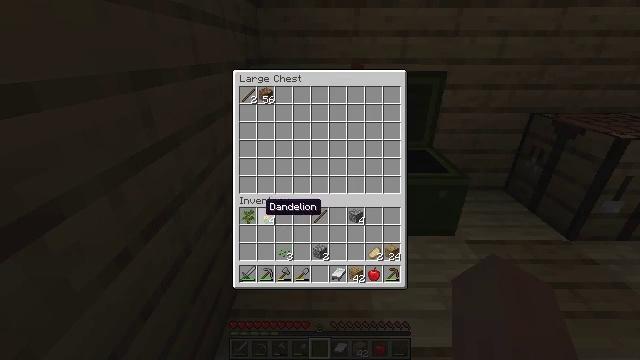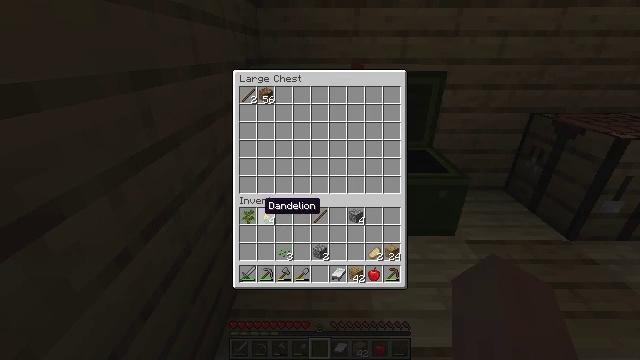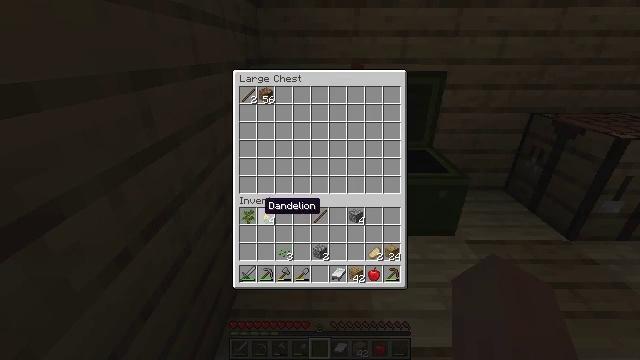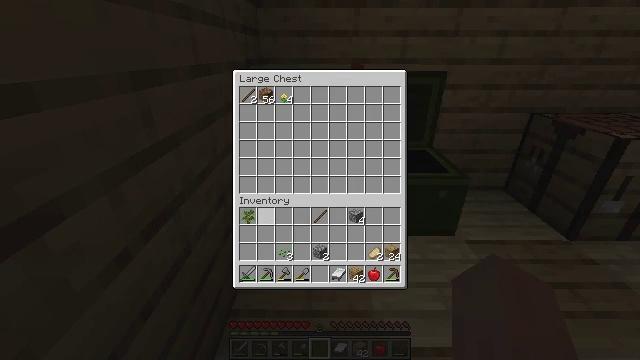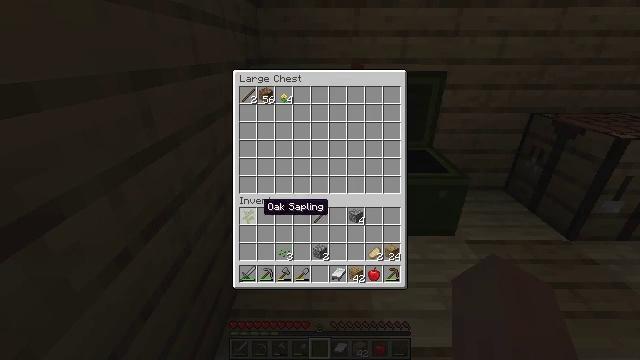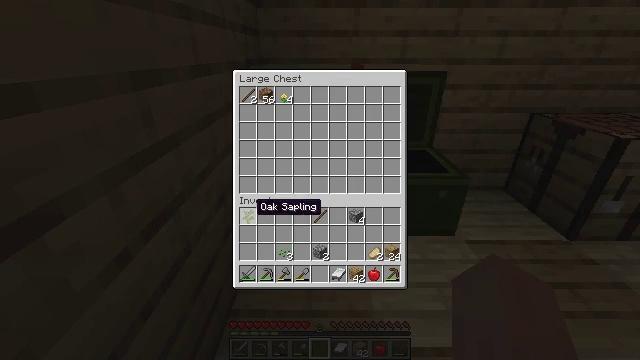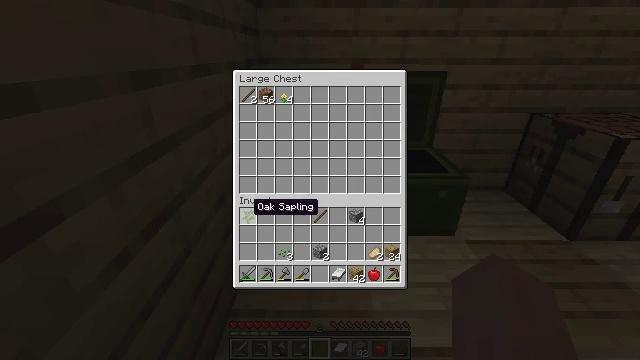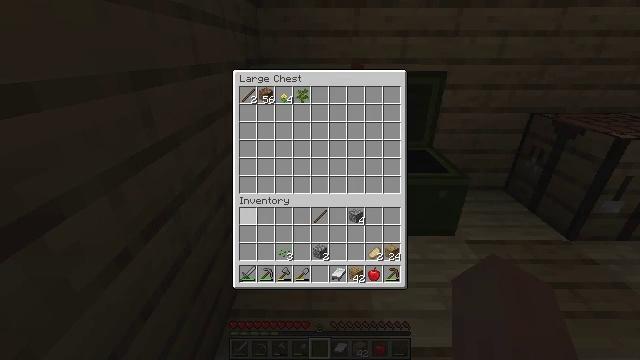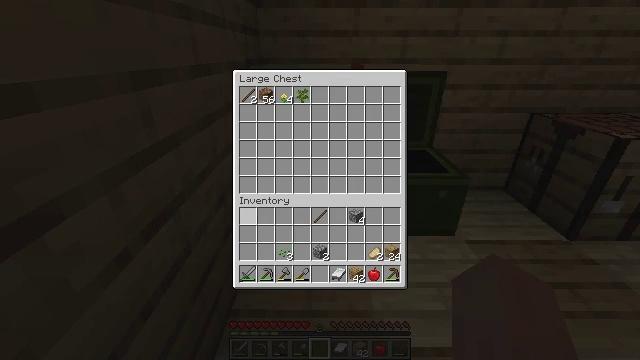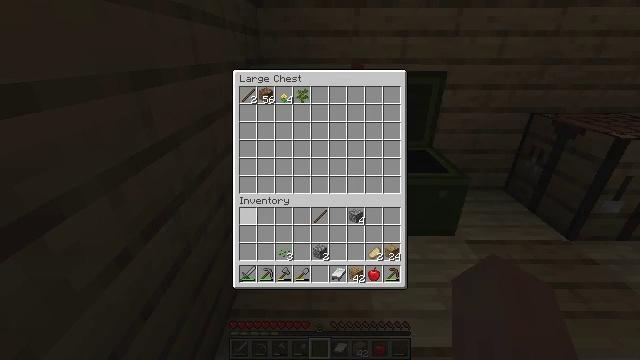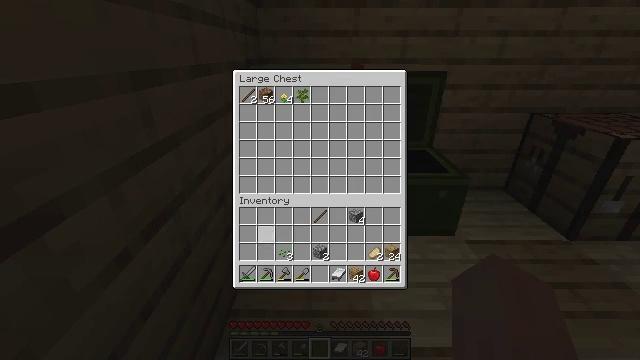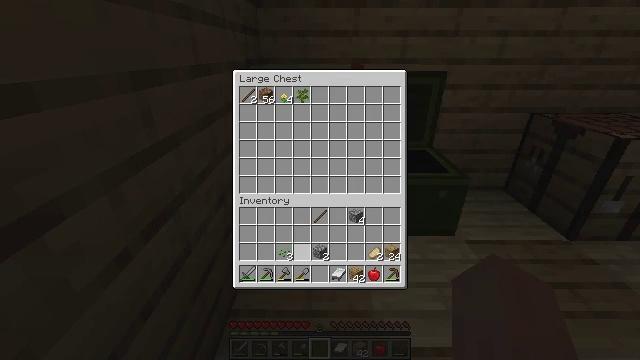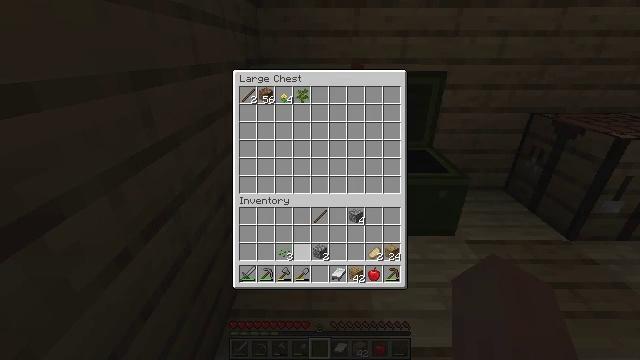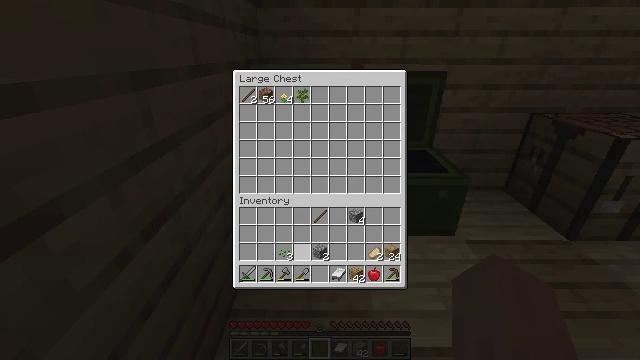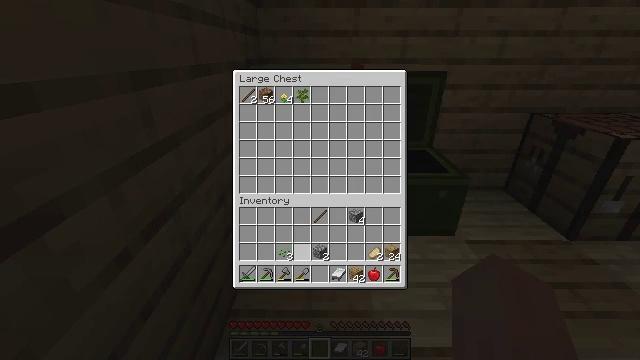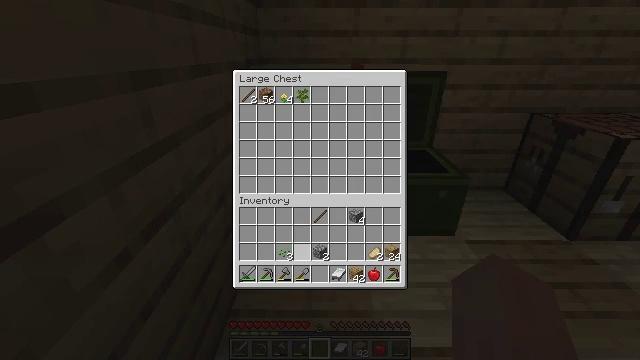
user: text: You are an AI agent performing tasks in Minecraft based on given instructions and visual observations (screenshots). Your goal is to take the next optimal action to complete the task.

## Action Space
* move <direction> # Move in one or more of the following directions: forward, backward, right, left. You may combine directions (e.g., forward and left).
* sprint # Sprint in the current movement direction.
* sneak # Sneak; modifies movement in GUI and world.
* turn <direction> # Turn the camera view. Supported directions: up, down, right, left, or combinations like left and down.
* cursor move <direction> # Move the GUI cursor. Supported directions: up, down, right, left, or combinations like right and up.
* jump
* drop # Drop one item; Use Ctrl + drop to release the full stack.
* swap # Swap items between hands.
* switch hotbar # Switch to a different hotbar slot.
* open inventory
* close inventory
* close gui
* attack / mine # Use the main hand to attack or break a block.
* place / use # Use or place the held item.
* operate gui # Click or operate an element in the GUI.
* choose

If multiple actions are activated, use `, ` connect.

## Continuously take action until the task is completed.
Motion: motion action
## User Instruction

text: To craft an oak pressure plate, use oak planks in the crafting table.
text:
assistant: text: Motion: sneak
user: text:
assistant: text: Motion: sneak
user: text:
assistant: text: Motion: sneak, operate gui
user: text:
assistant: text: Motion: sneak, operate gui
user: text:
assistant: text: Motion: sneak, cursor move left
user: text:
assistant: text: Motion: sneak
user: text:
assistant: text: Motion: sneak, operate gui
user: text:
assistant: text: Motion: sneak, operate gui
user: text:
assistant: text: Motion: sneak, operate gui
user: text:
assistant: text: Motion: sneak, cursor move right and down
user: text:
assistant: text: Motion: sneak, cursor move right and down
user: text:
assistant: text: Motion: sneak
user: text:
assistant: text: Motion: sneak
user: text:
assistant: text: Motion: sneak
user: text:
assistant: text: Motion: sneak
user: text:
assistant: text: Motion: sneak, cursor move left
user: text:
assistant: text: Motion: sneak
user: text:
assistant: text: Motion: sneak
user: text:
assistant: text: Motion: sneak, operate gui
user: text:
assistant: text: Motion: sneak, operate gui
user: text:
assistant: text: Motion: sneak, operate gui
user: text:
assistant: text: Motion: sneak
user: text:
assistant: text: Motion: sneak, cursor move right
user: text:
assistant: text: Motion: sneak, cursor move right
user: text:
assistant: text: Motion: sneak
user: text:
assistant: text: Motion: sneak, operate gui
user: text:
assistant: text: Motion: sneak, operate gui
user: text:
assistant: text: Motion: sneak, operate gui
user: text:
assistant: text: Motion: sneak, cursor move up
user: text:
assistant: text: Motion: sneak, cursor move left and up